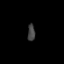
Tissue: prostate
Cell type: T cells
Senescence score: 0.6999
Nuclear area (px): 121
Mean DAPI intensity: 65.736